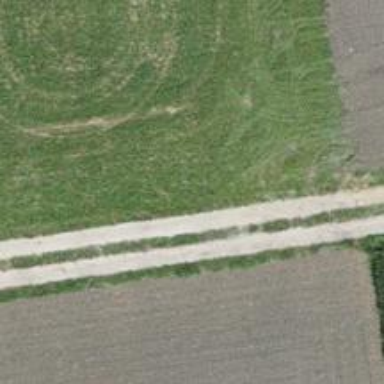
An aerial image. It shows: Compacted grade3 track used for agriculture.